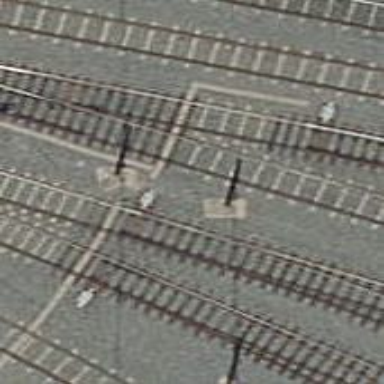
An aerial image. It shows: Railway switch.